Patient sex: M
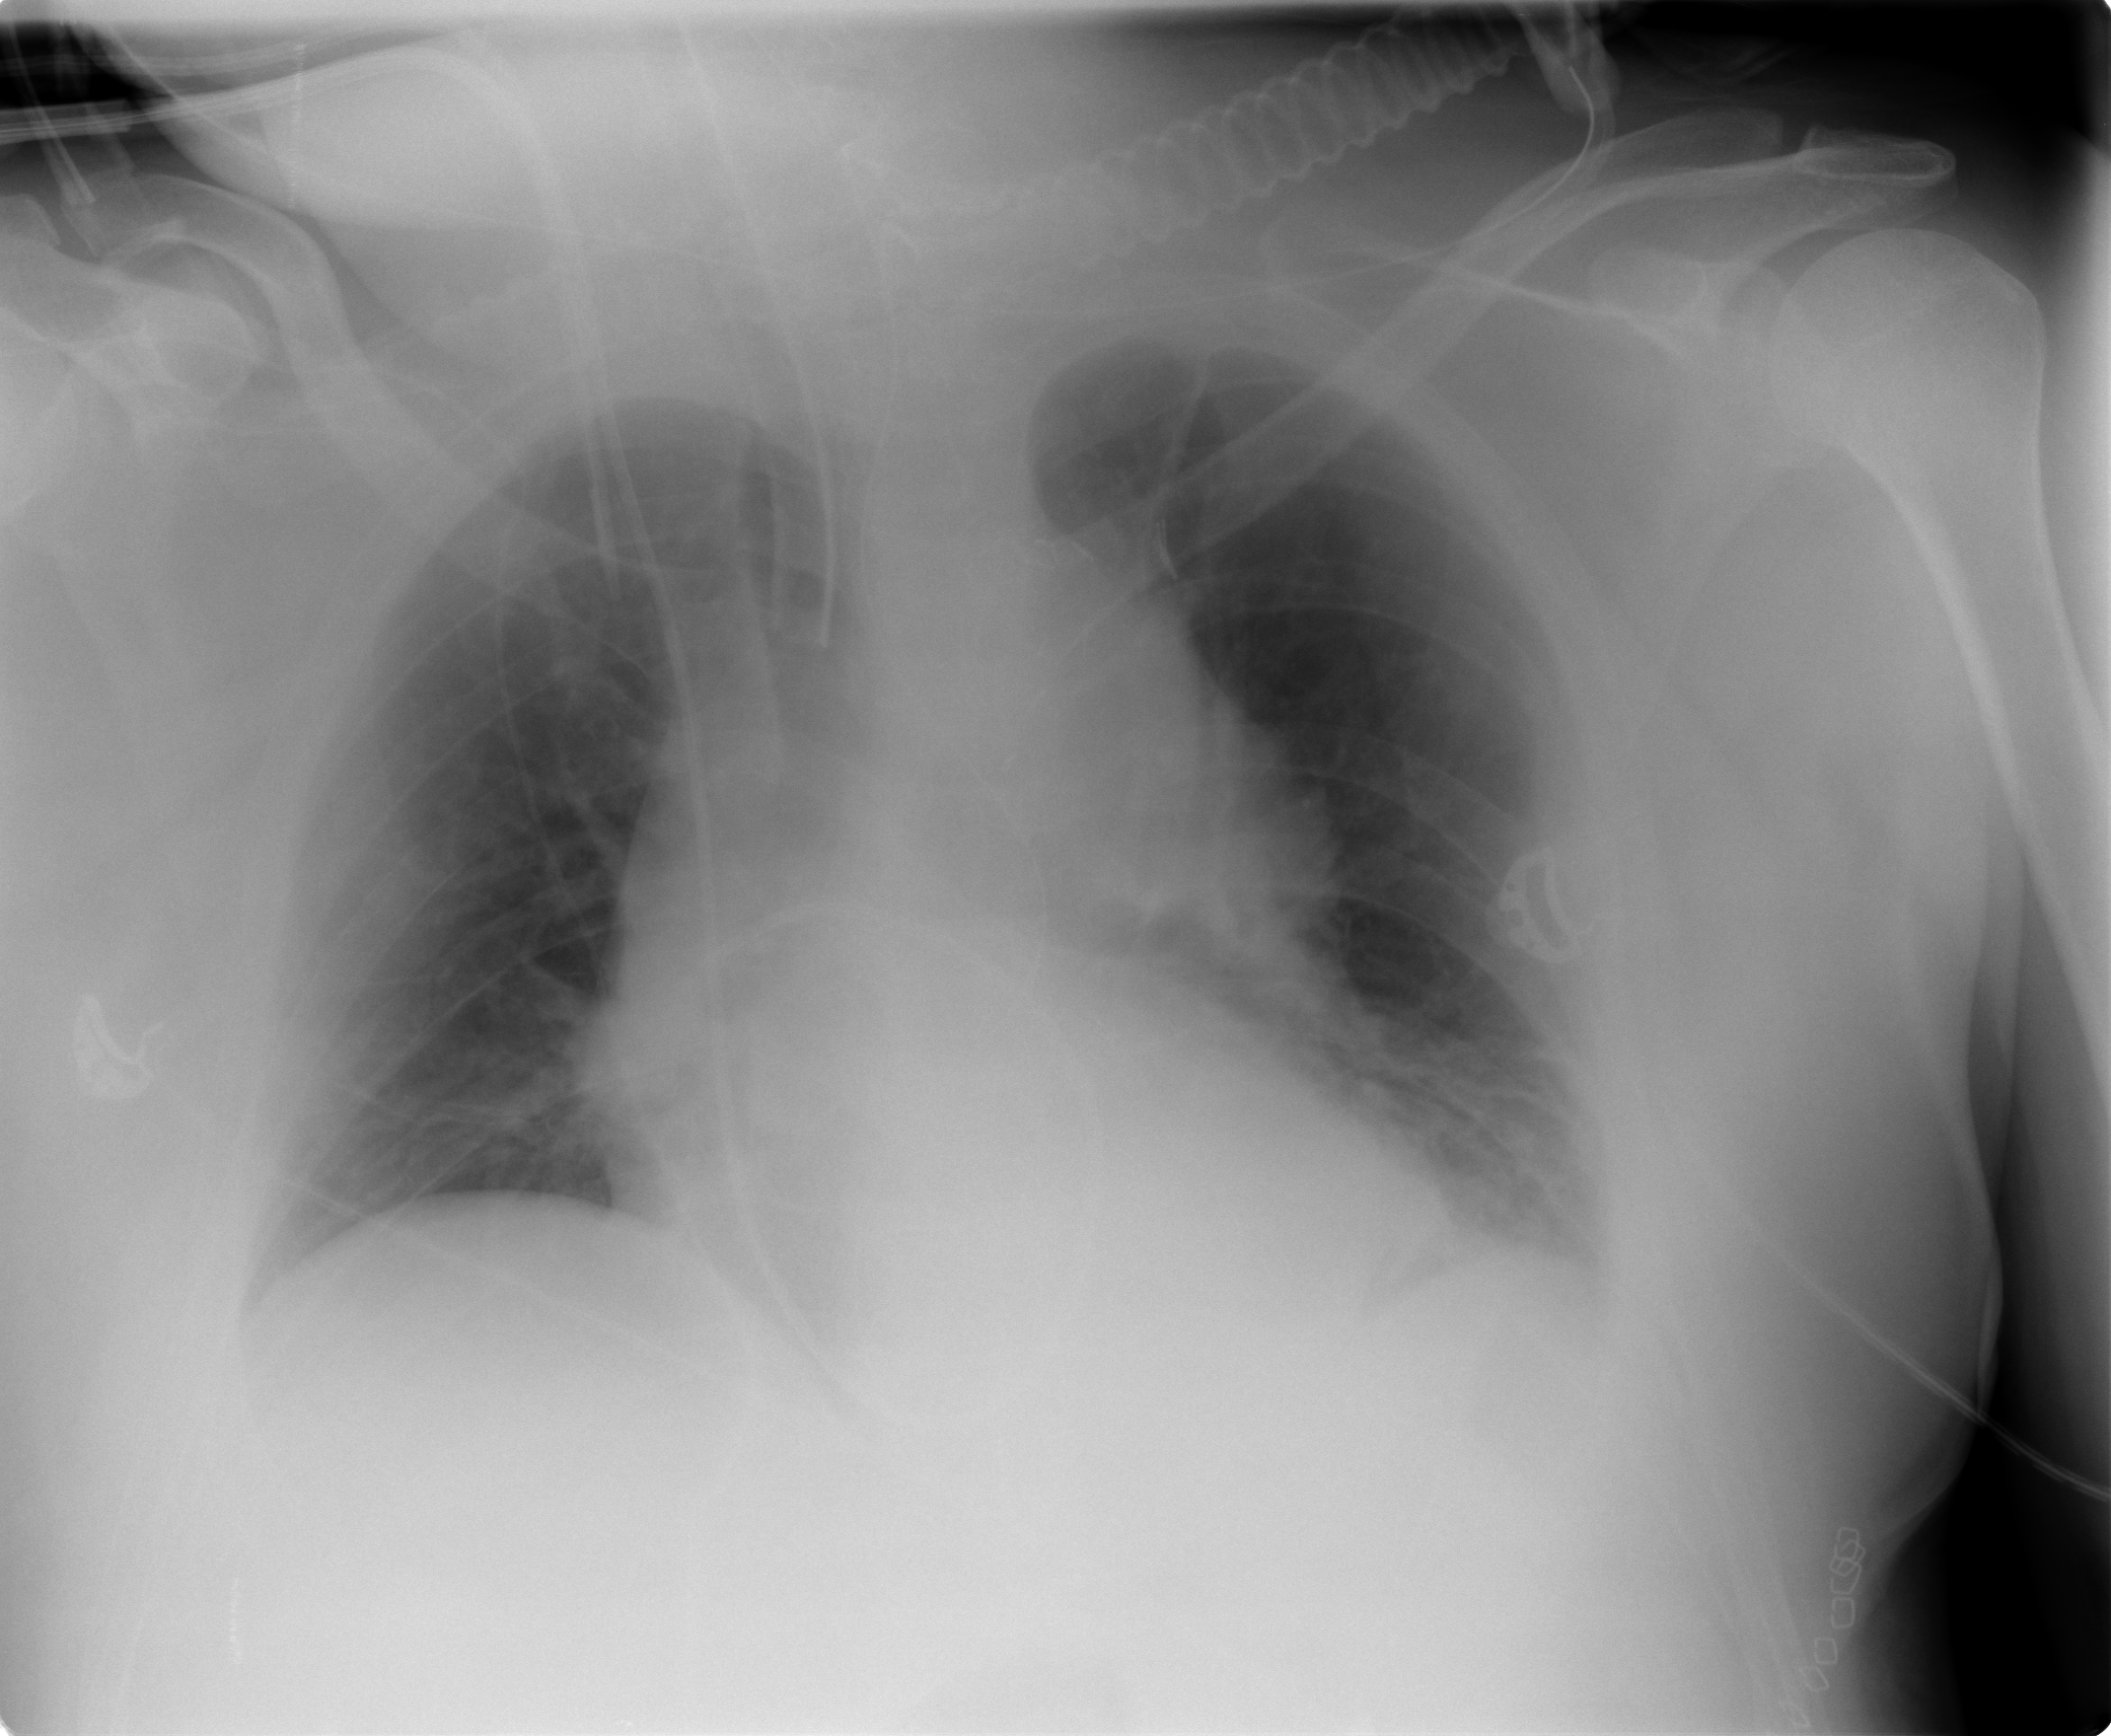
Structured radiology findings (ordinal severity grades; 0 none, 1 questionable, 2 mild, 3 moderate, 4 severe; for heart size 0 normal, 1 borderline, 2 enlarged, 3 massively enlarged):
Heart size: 0
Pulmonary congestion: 0
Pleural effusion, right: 0
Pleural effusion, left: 0
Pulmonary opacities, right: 0
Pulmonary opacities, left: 0
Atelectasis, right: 0
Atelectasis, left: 2